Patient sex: F
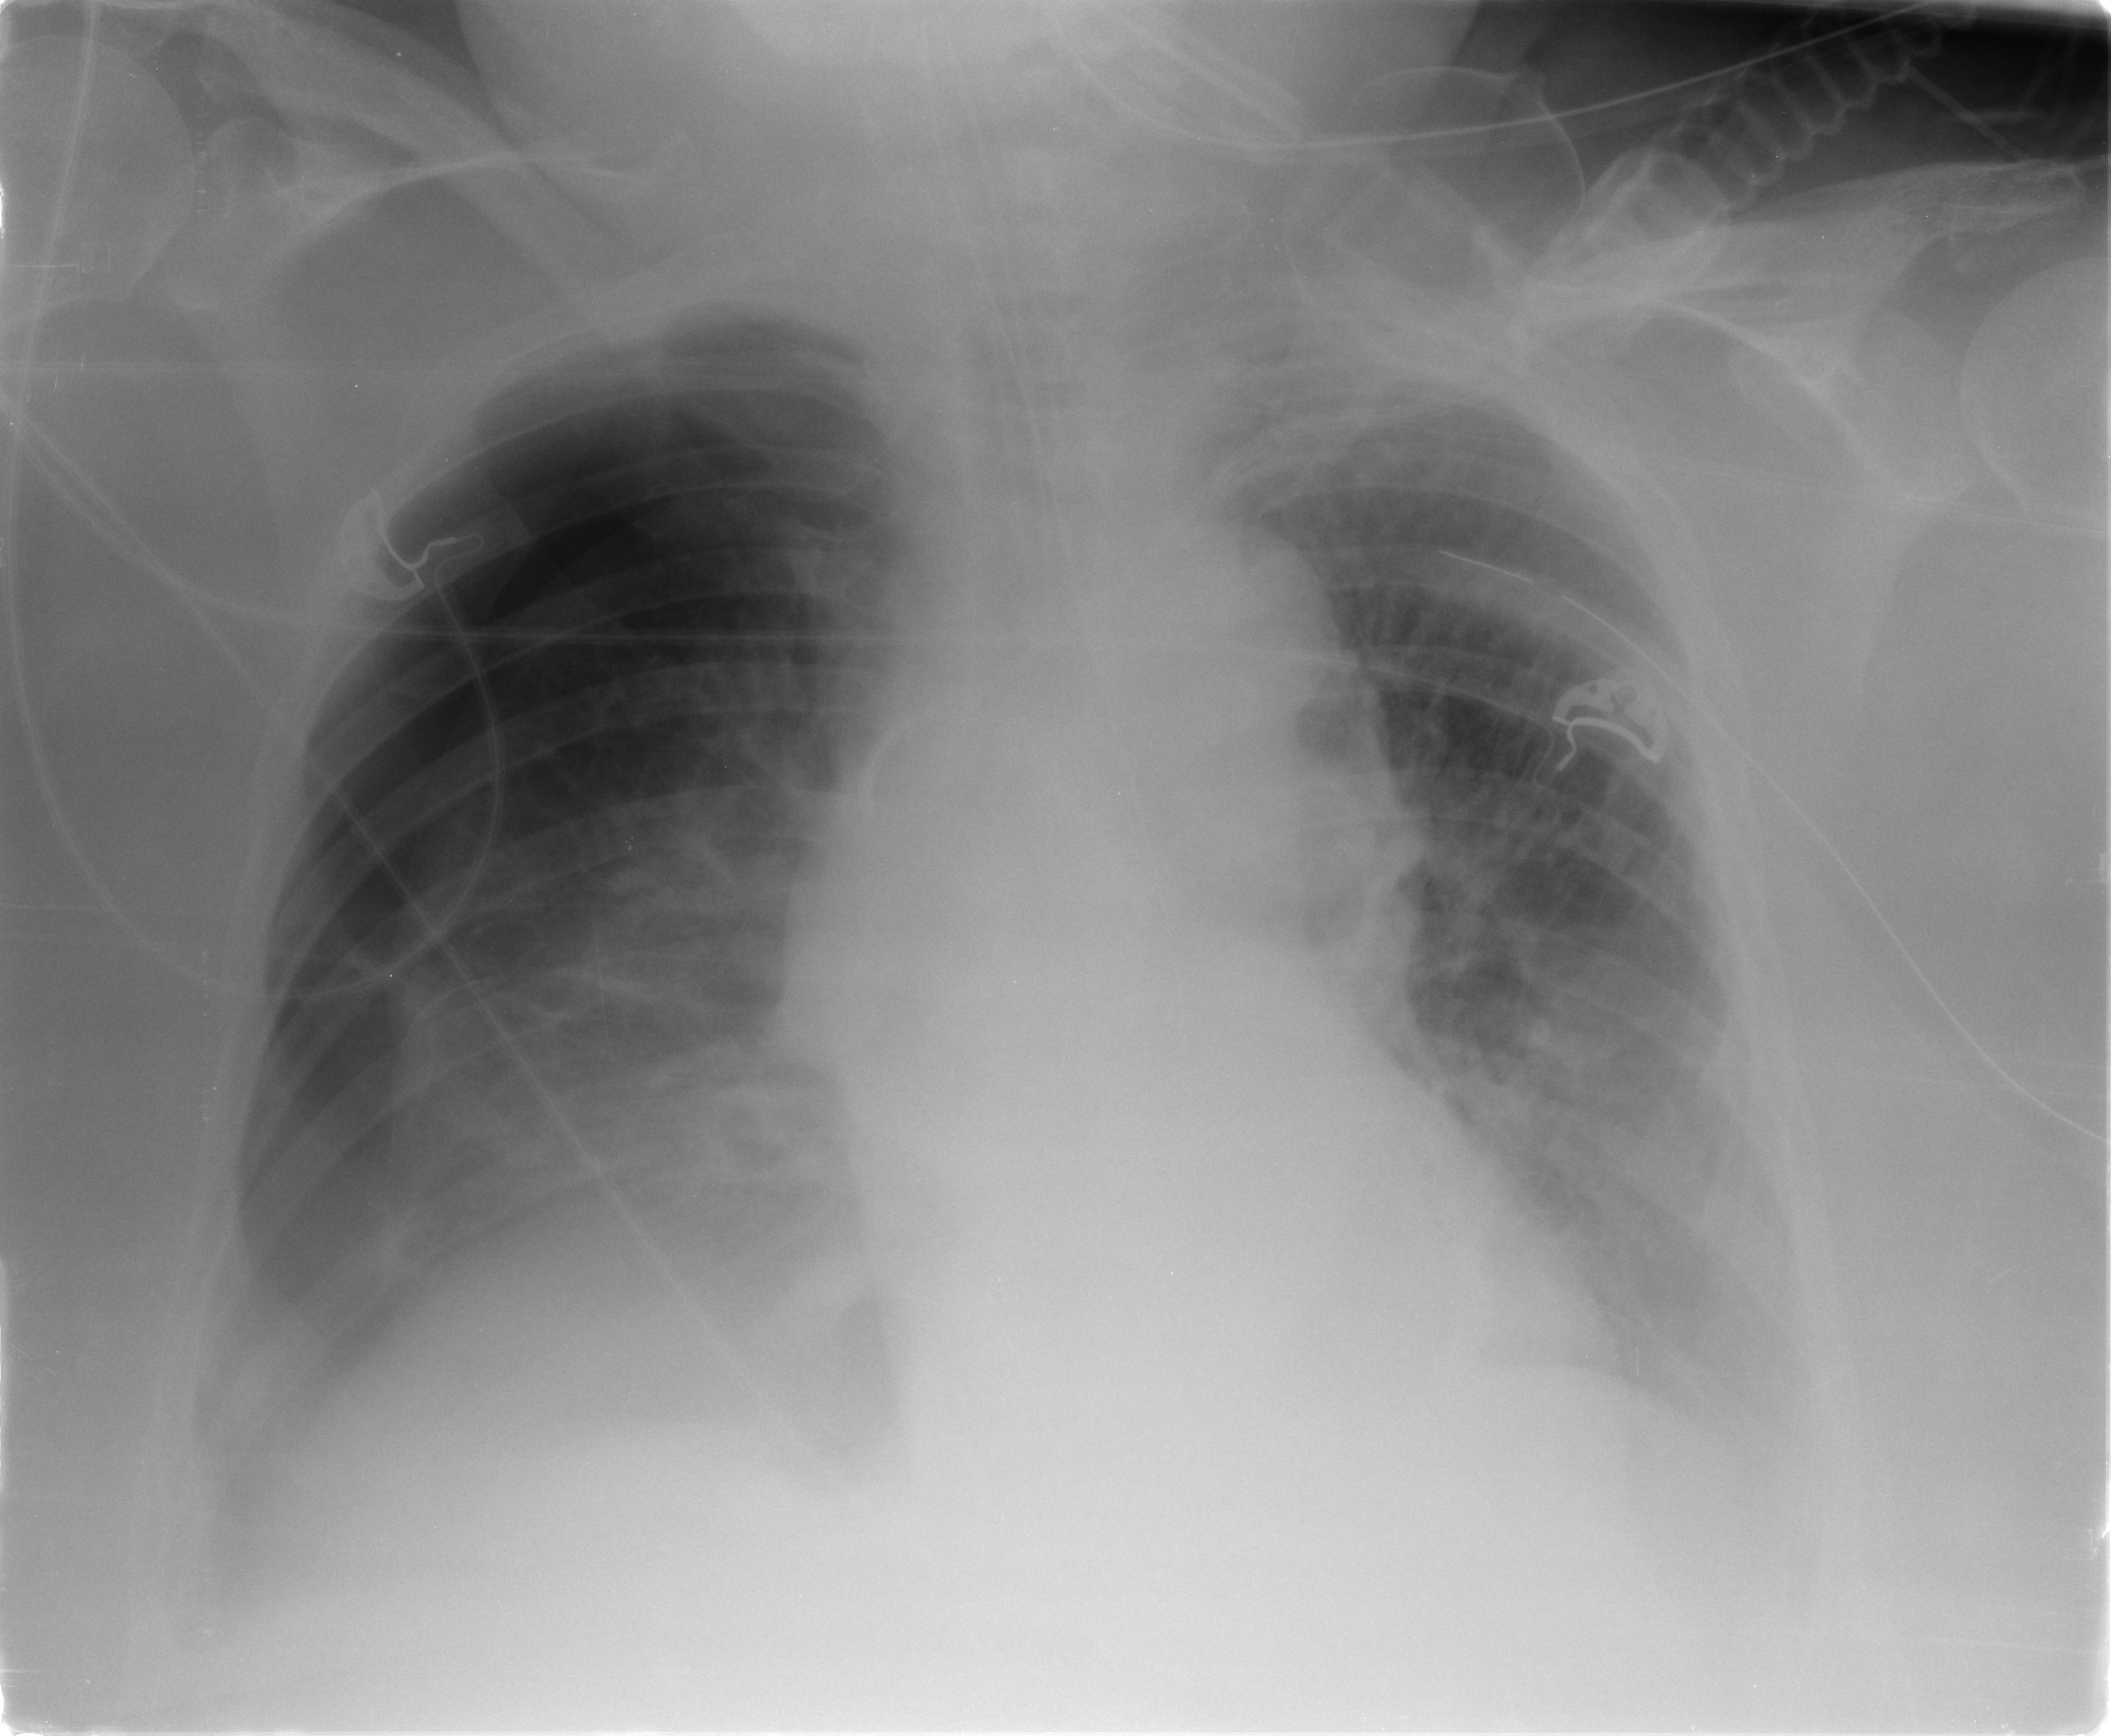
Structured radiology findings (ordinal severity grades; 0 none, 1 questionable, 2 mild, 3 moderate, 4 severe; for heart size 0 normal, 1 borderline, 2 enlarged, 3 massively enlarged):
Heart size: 2
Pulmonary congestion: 2
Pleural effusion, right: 1
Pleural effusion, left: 2
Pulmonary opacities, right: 0
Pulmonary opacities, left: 0
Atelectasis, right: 2
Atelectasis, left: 2